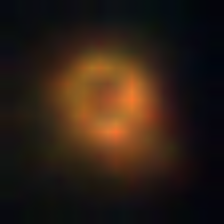
Taxon: NanoPlankton
Group: Other